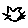
Label: cat